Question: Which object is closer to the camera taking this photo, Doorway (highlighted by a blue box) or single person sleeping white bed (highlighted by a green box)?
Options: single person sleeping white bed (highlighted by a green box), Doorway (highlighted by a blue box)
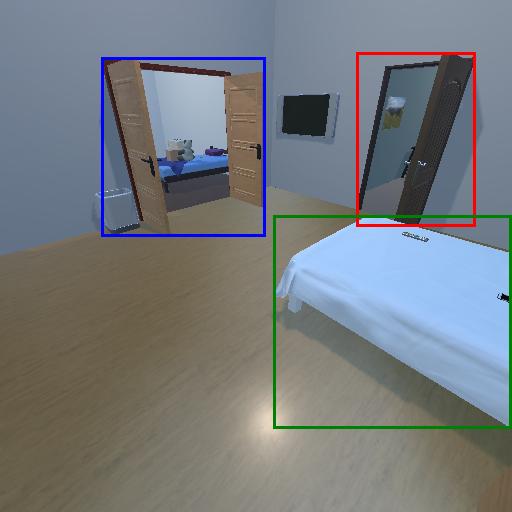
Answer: single person sleeping white bed (highlighted by a green box)